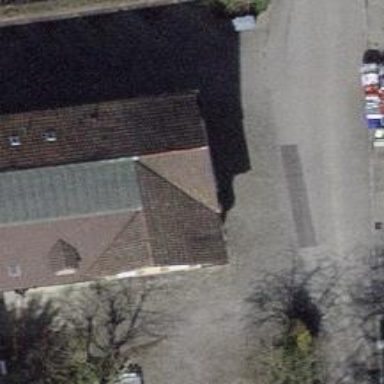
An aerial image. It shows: Cafe.